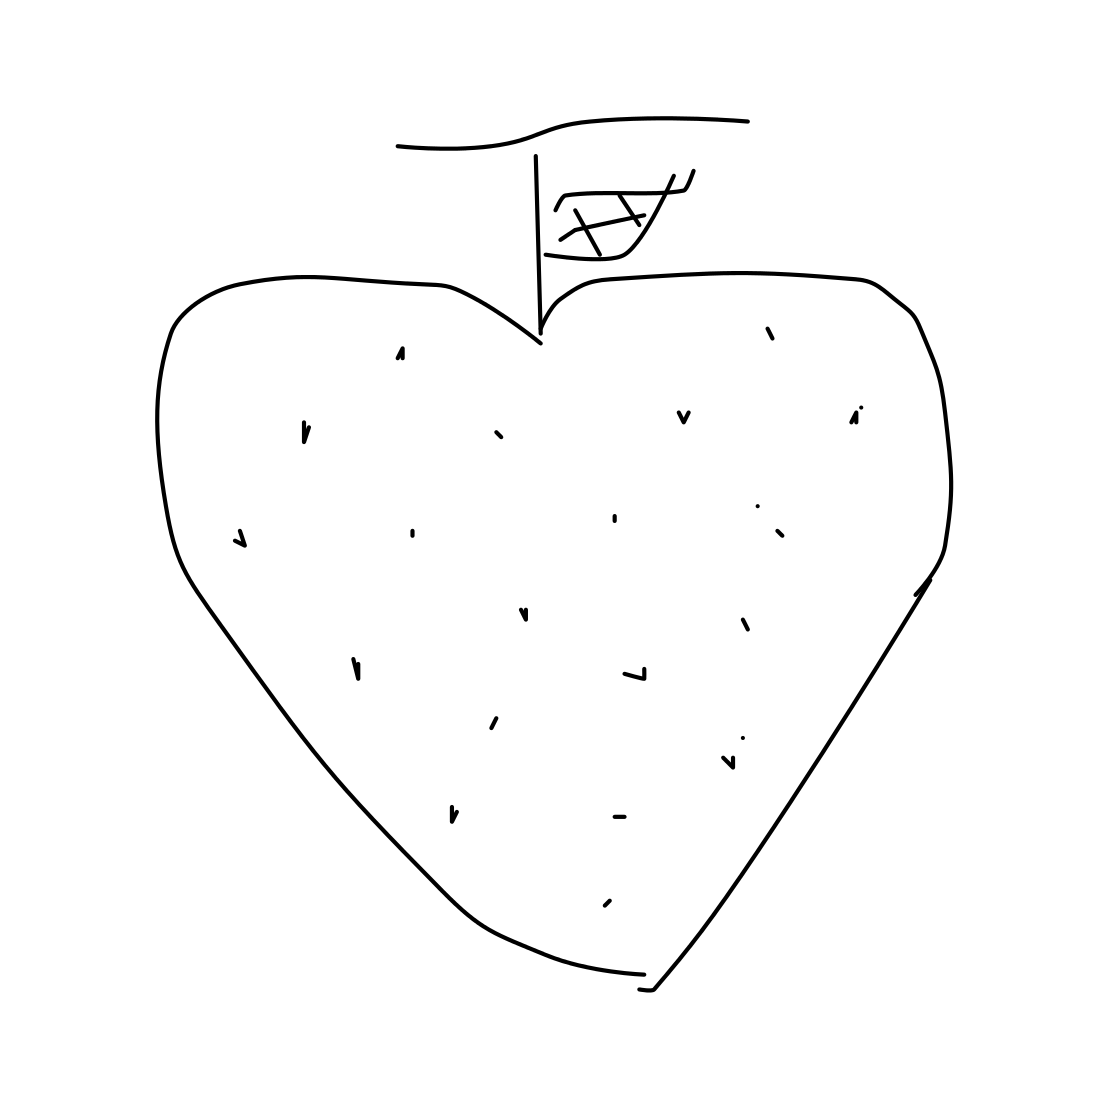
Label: strawberry